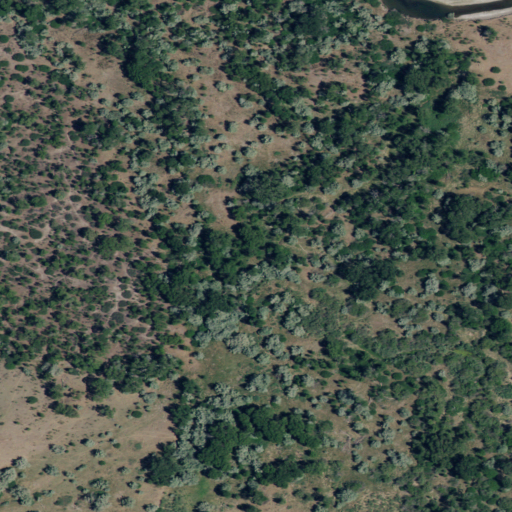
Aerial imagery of island in Idaho named McTucker Island containing only woody wetlands